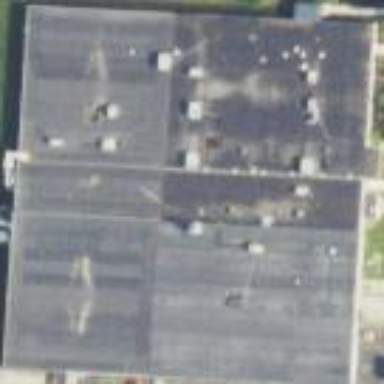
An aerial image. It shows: Industrial building.